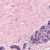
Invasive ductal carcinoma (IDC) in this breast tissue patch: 0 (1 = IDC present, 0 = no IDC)